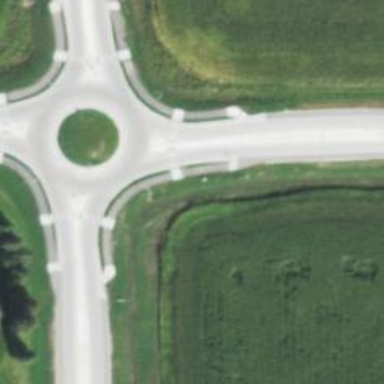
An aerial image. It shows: Marked zebra crossing on the road.